Question: Does any one know the dialog below like a lower third?

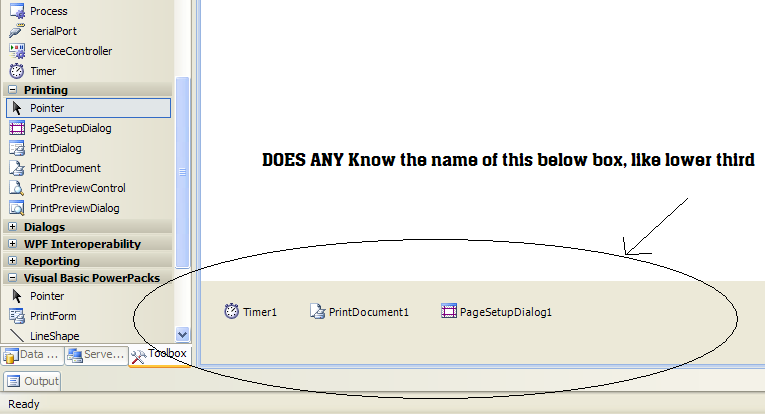
Answer: It's called the <URL>.
> Non-visual components added to the Windows Forms Designer are placed on the , located below the design surface, so that they are easily accessible without cluttering the visual design space.